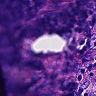
Metastatic tissue present: no